Question: In Core Plot for iOS, is there a way to add some sort of padding to a plot area, as opposed to a plot area frame? When using plot symbols, the symbols can be truncated if they fall on an axis line or boundary of the frame. Admittedly, I understand why this is the case when plotting a non-zero sized circle as a data symbol, but I'm curious if there's a way to add some padding to prevent this.
Or maybe there's a way to do with the axis ranges, but if so I haven't figured out the magic combination other than creating axis ranges that are "magically" large enough to account for the size of these symbols.
In the attached screenshot, the x-axis represents a week. Any data point for the first day will be truncated because it's getting drawn right on the y-axis. Ideally, I'd like this data point drawn just "a bit inside". (Which really means I want the x-axis range to increase by just enough to take this in to account.)
Likewise for the y-axis. A value of '0' plots right on the x-axis.
I don't really want the axis to show a range wider than required (i.e. I don't want the y-axis to go -1, for example.)
Thank you.

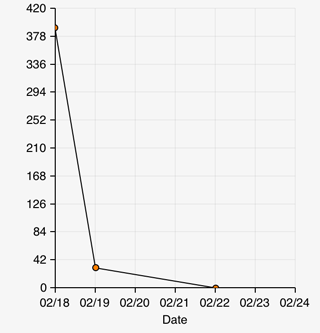
Answer: Here's some sample code from the "Control Chart" demo in the example app:
'''
// Adjust visible ranges so plot symbols along the edges are not clipped
CPTMutablePlotRange *xRange = [[plotSpace.xRange mutableCopy] autorelease];
CPTMutablePlotRange *yRange = [[plotSpace.yRange mutableCopy] autorelease];
x.orthogonalCoordinateDecimal = yRange.location;
y.orthogonalCoordinateDecimal = xRange.location;
x.visibleRange = xRange;
y.visibleRange = yRange;
x.gridLinesRange = yRange;
y.gridLinesRange = xRange;
[xRange expandRangeByFactor:CPTDecimalFromDouble(1.05)];
[yRange expandRangeByFactor:CPTDecimalFromDouble(1.05)];
plotSpace.xRange = xRange;
plotSpace.yRange = yRange;
'''
You can adjust the expansion factor as needed based on the size of the graph and plot symbols.